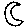
Label: moon